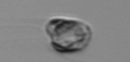
Label: flagellate